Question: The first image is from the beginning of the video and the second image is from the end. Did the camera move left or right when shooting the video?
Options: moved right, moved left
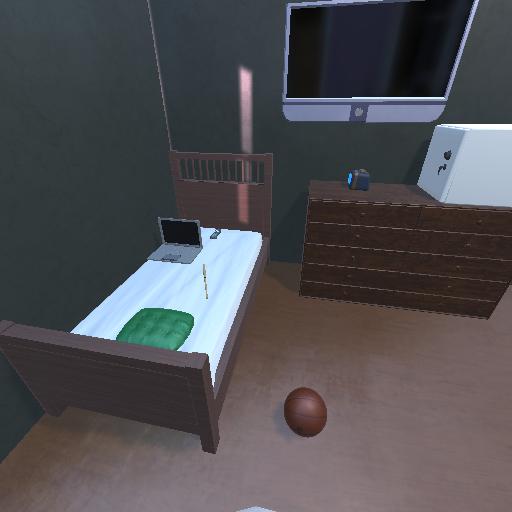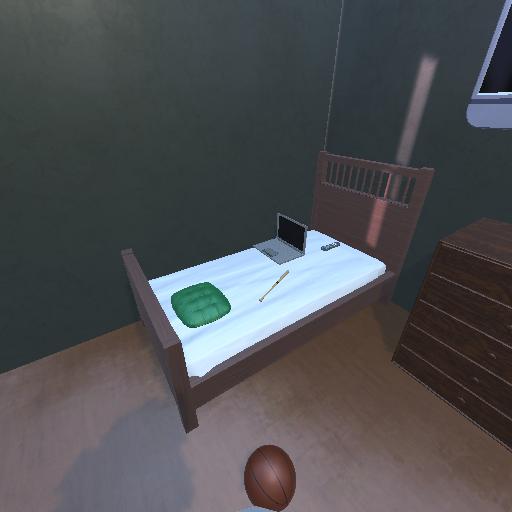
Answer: moved right